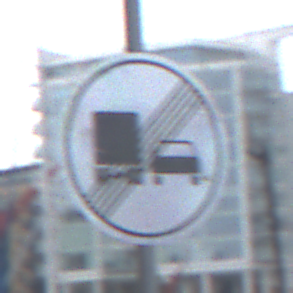
Verkehrszeichen: EndeUeberholverbotKraftfahrzeuge
Umgebung: Outdoor, Urban
Tageszeit: MorningAfternoon
Wetter: Overcast
Licht: Natural
Jahreszeit: NotSpecified
Kontrast: LowContrast